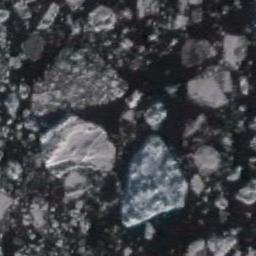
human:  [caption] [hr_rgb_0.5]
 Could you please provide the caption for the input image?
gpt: Sea ice is surrounded by water .

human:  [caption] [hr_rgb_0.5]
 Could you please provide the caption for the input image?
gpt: There are many ice on the dark blue sea .

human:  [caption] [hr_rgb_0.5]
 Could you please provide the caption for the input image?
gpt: Countless ice cubes of various sizes are connected into a loose, Large piece floating on the blue sea .

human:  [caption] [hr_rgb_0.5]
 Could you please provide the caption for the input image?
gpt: A lot of sea ice of different sizes floats in the deep blue sea .

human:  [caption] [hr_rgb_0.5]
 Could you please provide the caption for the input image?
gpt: There are many pieces of sea ice .